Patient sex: M
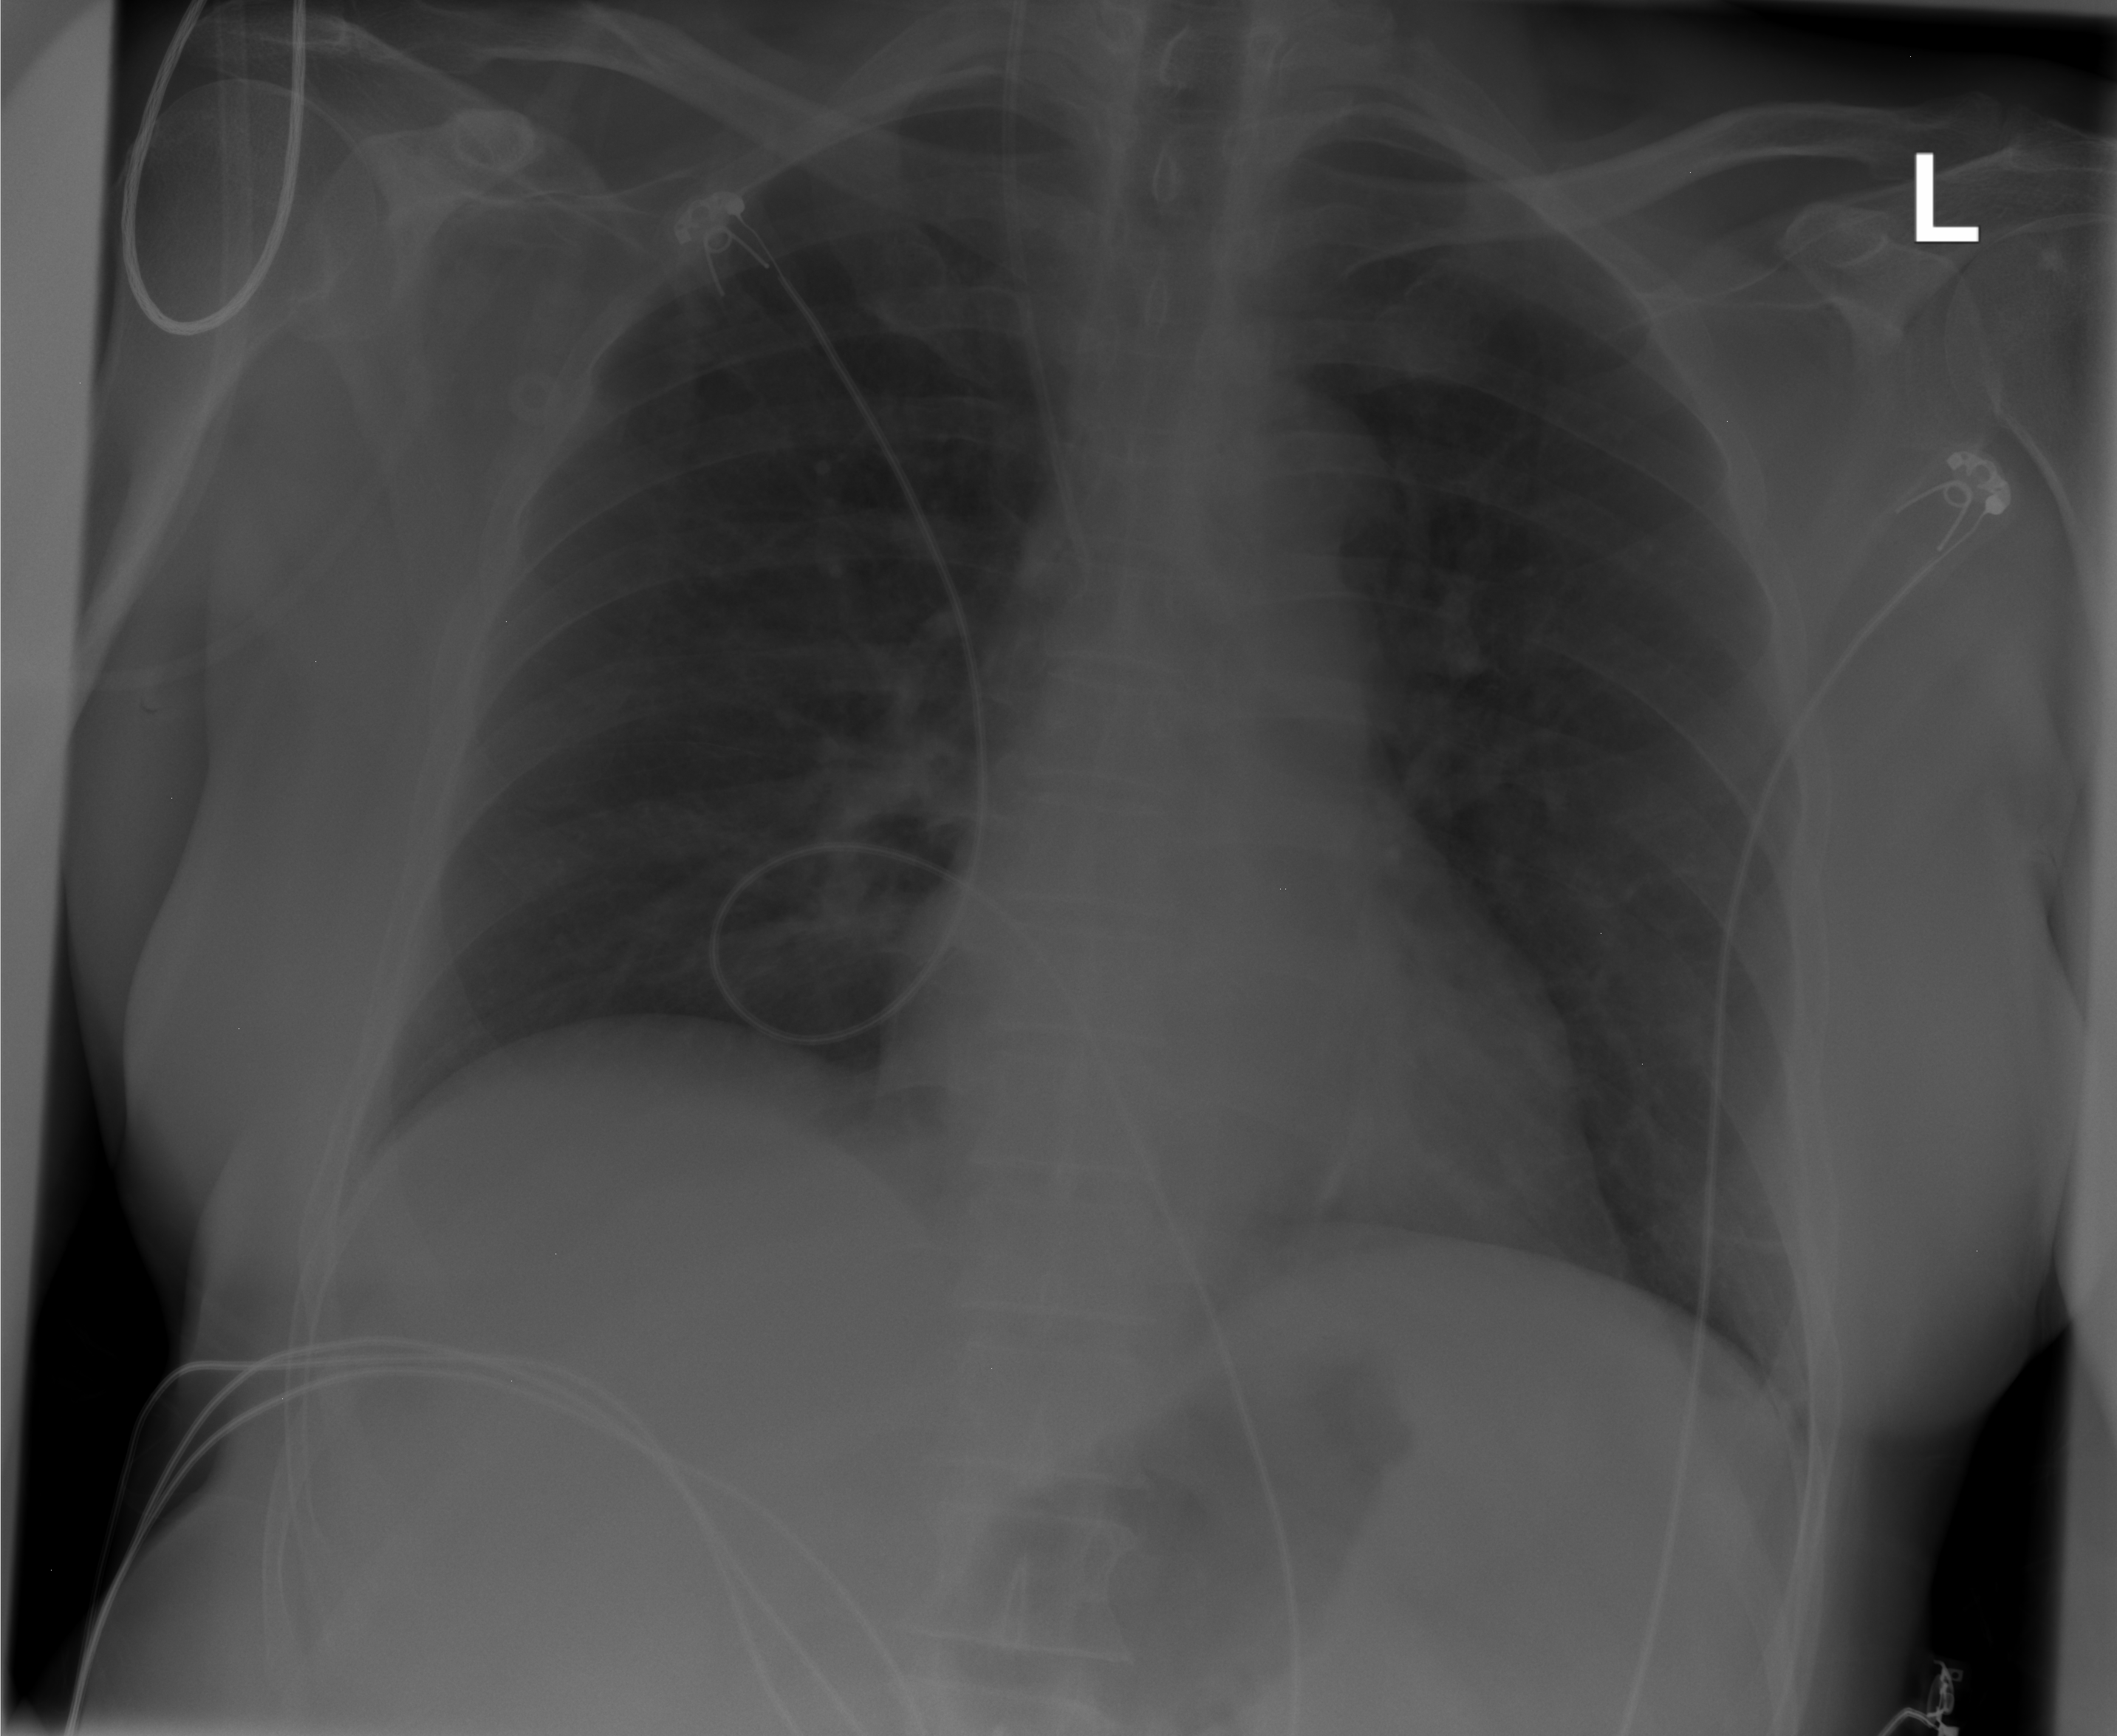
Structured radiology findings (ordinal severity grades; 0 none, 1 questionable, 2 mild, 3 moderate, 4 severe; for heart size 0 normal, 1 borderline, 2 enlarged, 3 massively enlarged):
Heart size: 0
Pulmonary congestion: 0
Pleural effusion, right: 0
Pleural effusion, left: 0
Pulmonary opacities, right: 0
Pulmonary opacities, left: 0
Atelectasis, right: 0
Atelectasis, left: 1